Interaction volume radius: 10 \u00c5
Interaction volume height: 30 \u00c5
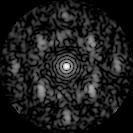
Disorder parameter: 0.5737